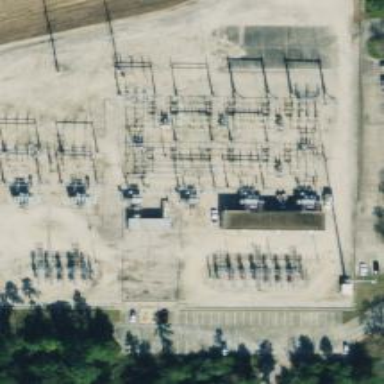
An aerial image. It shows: Switch for power supply.